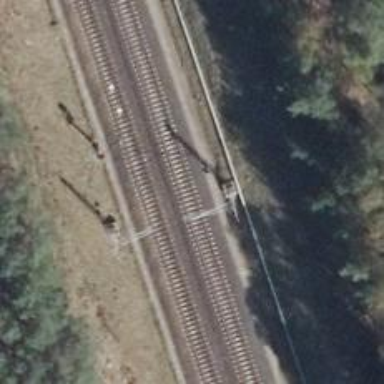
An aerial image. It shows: Milestone along the railway with catenary mast.